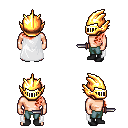
a pixel art fantasy rpg character, male body template, human, light skin, white cape, teal pants, red left-swept hairstyle, gold helm, black shoes, dagger, four views (front, back, left, right), 2x2 character sprite sheet, small pixel art, hard edges, no anti-aliasing